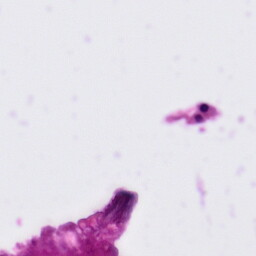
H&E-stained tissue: Tonsil